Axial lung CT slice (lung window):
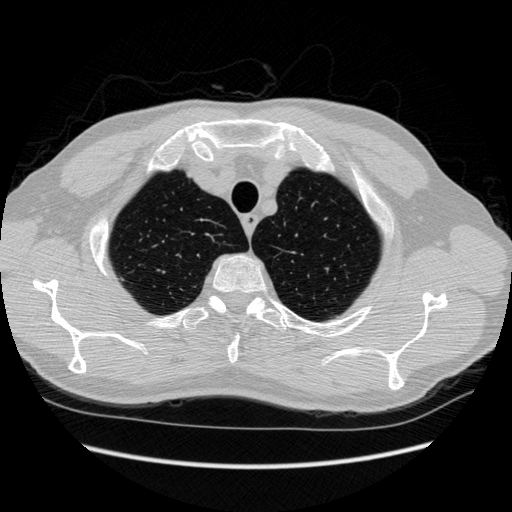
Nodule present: no